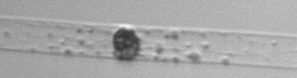
Label: Dactyliosolen_blavyanus